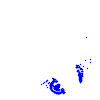
Particle: electron